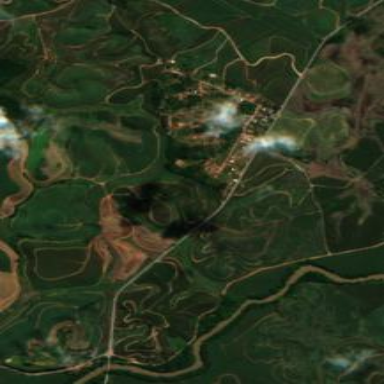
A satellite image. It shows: Farmland with cane crops.